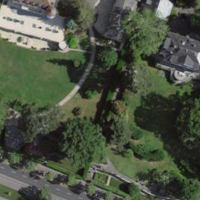
EUNIS habitat code: 53
Species observed at this site:
Chroicocephalus ridibundus
Phalacrocorax carbo
Cymbalaria muralis
Orobanche hederae
Columba palumbus